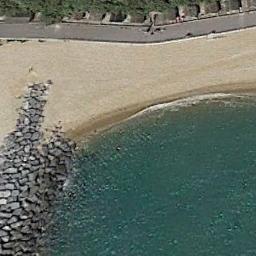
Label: beach